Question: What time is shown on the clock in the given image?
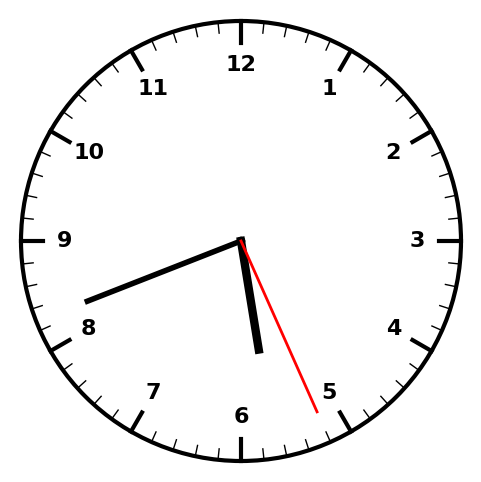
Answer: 05:41:26